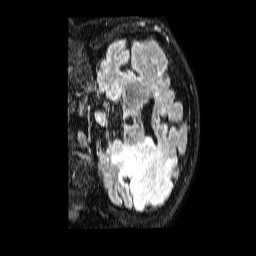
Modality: FLAIR
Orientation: coronal
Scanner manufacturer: philips
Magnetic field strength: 1.5 T
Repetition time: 4.8 s
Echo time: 0.3 s